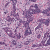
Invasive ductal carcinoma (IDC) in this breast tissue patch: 1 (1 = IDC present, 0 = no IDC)